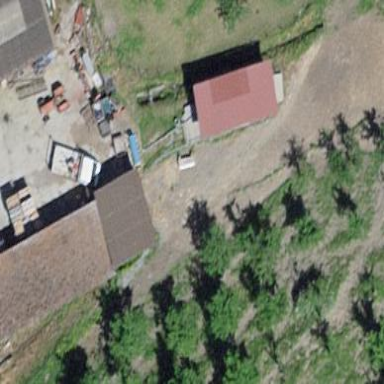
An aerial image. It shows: Rural barn.